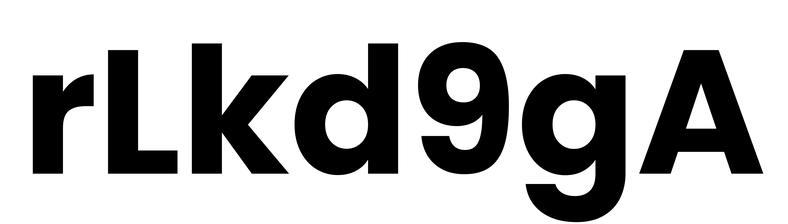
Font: Poppins-Bold